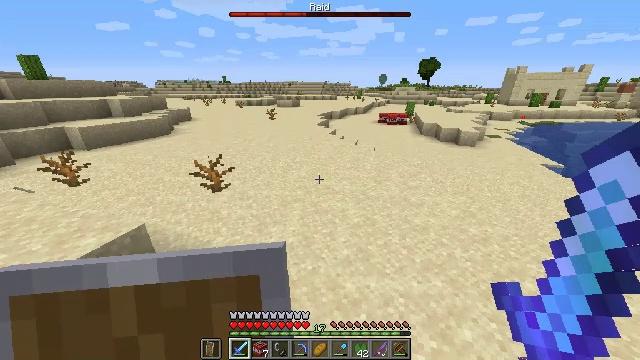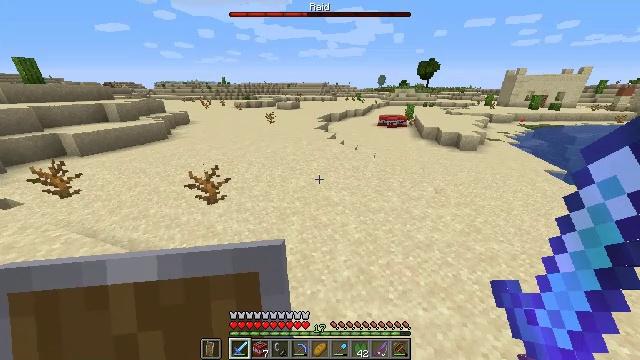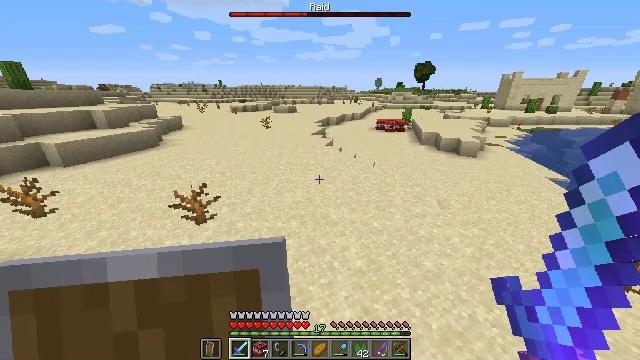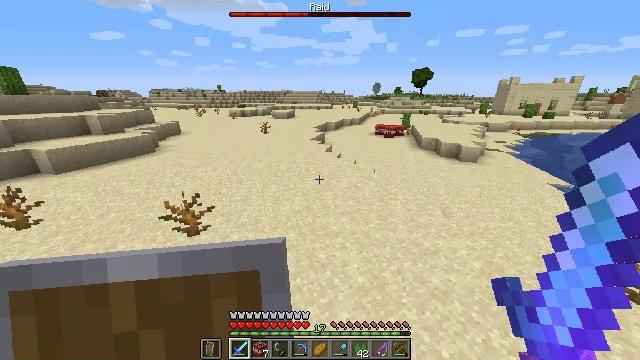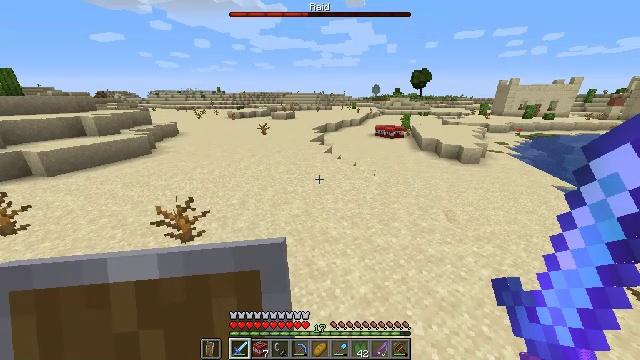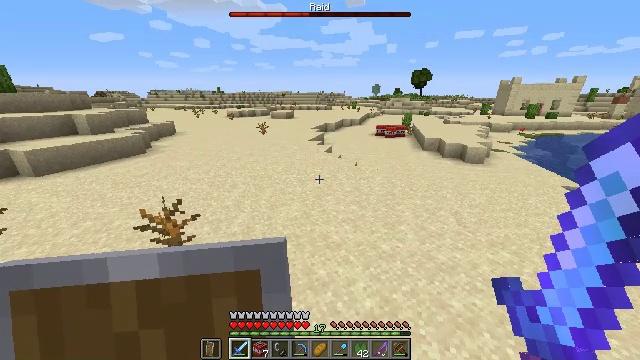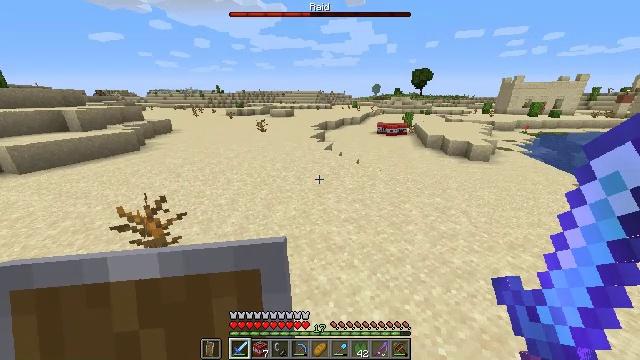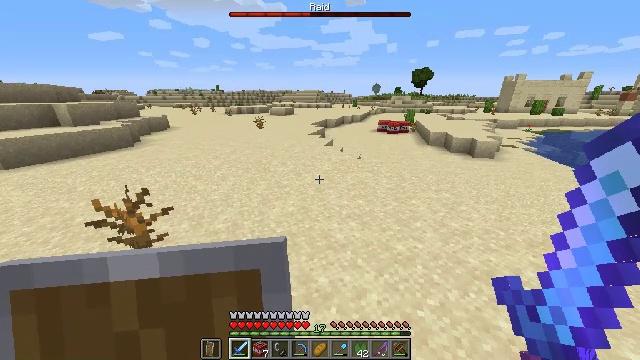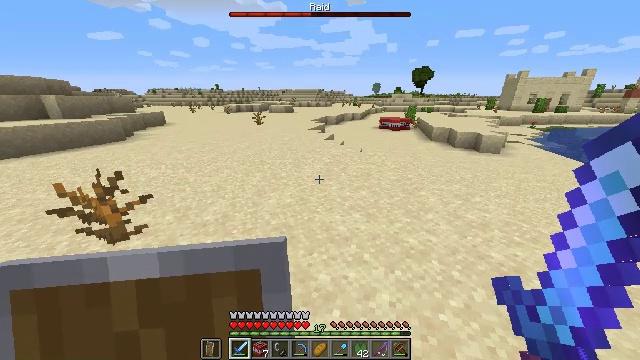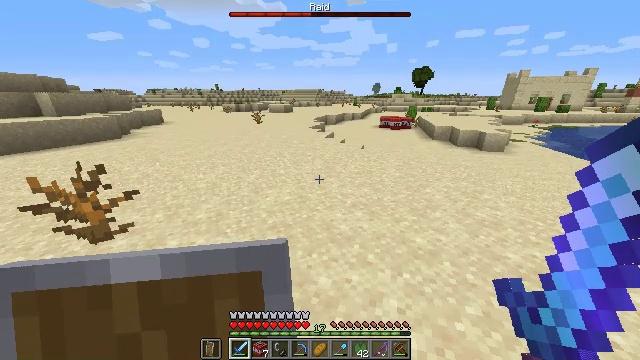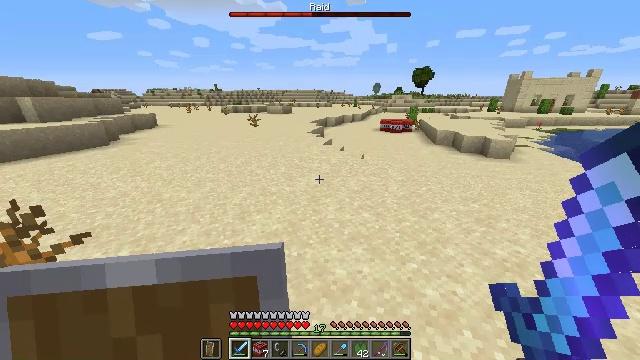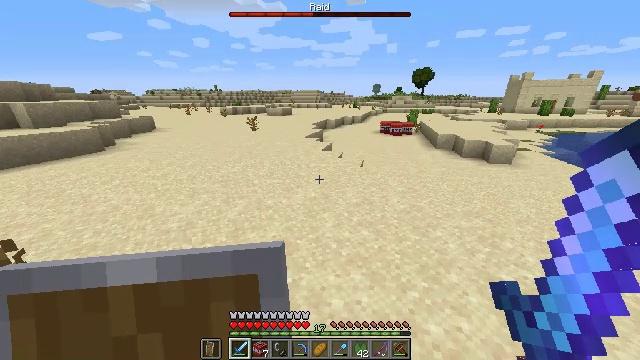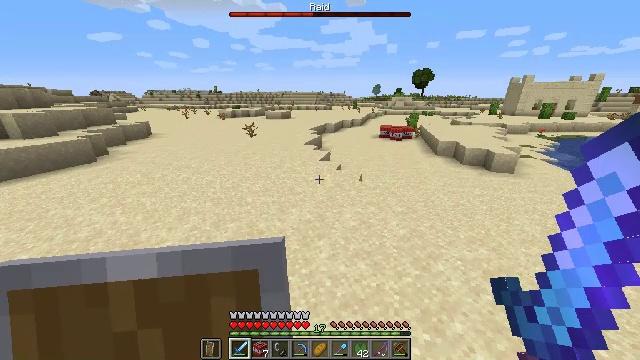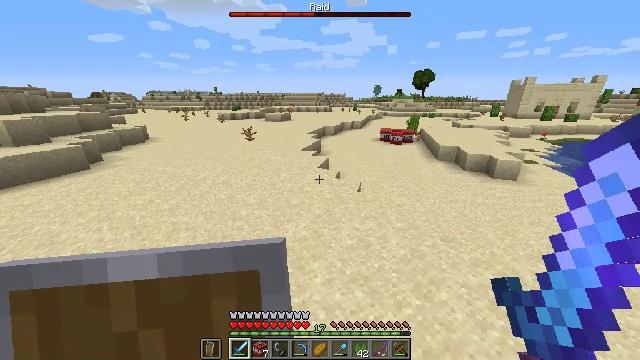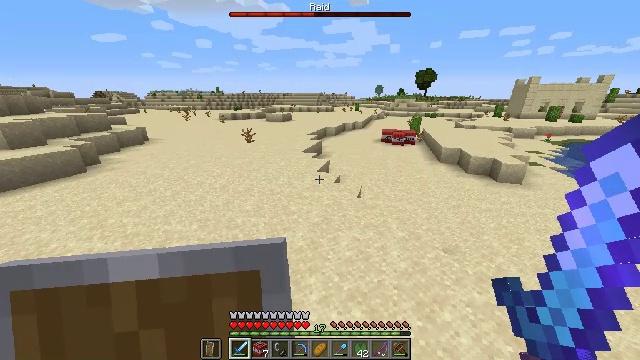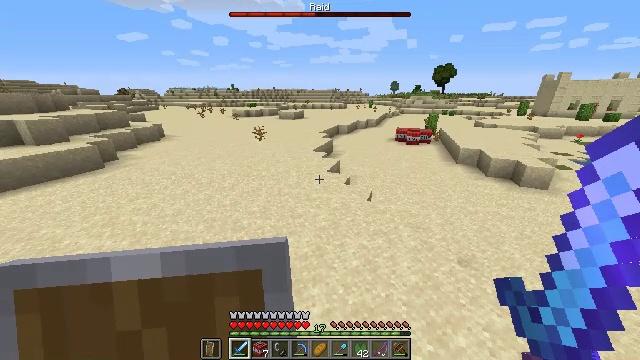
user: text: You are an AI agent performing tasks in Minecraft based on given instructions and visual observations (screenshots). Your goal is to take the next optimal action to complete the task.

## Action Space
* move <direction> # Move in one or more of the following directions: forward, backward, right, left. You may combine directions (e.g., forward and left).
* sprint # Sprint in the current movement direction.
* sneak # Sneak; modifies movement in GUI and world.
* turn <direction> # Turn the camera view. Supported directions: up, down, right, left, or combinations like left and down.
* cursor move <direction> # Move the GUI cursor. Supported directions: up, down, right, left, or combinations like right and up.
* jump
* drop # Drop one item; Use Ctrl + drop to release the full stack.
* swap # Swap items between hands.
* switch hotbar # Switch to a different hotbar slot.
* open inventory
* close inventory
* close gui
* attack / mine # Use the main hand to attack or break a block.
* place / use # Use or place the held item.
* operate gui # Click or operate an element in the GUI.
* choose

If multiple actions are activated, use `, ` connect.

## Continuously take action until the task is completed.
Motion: motion action
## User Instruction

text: Attack the TNT to mine it.
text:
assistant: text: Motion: move forward, jump
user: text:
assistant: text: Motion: move forward, jump
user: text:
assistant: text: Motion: move forward, turn up, jump
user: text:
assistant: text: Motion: move forward, jump
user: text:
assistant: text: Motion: move forward, jump
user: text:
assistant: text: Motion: move forward, jump
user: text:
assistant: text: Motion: move forward, jump
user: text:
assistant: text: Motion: move forward, jump
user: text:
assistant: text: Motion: move forward and move right, jump
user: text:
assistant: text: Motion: move forward and move right, jump
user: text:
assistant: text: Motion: move forward and move right, jump
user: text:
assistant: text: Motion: move forward and move right, jump
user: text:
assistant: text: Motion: move forward and move right, jump
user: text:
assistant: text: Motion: move forward and move right, jump
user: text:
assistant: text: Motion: move forward and move right, turn left, jump
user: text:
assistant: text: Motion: move forward, turn left, jump
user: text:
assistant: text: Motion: move forward, turn left, jump
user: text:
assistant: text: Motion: move forward and move right, turn left, jump
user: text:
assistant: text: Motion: move forward and move right, jump
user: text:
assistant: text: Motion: move forward and move right, jump
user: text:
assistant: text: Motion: move forward and move right, jump
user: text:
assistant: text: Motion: move forward and move right, jump
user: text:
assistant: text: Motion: move forward and move right, jump
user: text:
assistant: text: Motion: move forward and move right, jump
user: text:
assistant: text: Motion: move forward and move right, jump
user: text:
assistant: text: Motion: move forward and move right, jump
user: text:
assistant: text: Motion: move forward and move right, jump
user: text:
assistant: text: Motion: move forward and move right, turn right and up, jump
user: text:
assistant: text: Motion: move forward and move right, turn right and up, jump
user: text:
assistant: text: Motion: move forward and move right, turn right, jump